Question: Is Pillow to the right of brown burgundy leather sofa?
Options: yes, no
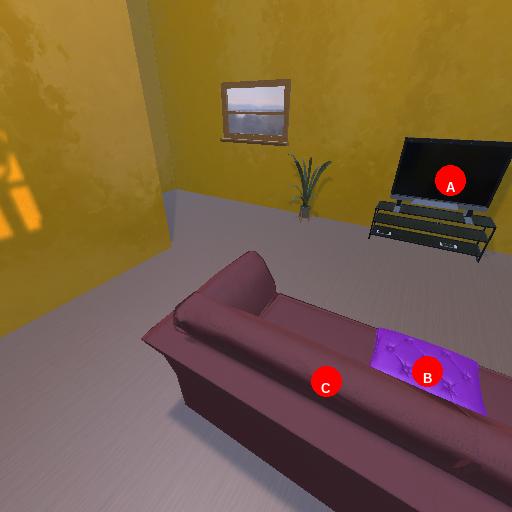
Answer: yes